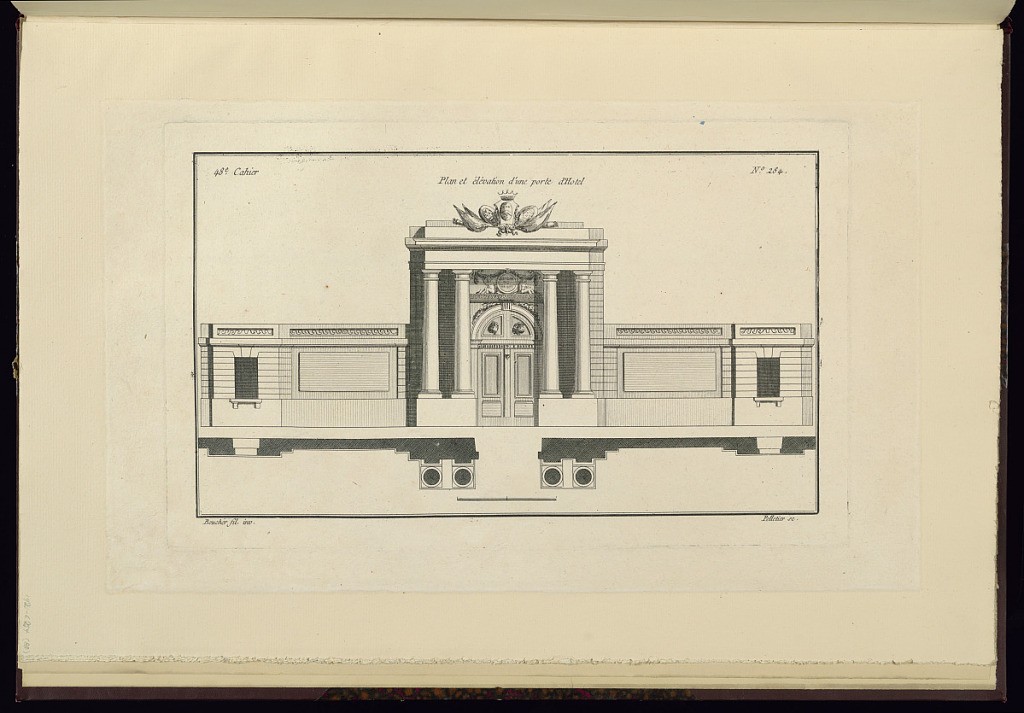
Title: Plan et élévation d'une porte d'Hôtel
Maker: Juste-François Boucher, French, 1736 – 1782
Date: ca. 1775
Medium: Engraving on off white laid paper
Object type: Print
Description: Plan and elevation of a mansion door. The doorway is surrounded by four tall columns and a sculpted trophy at the roof of flags, coat of arms, shields, and quivers. The door itself is decorated with helmets, garland, wave pattern, a rondel, and putti. The plate is signed.